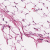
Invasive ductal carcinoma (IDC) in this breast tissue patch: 0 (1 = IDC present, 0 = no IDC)